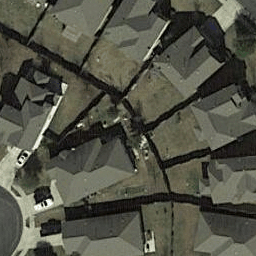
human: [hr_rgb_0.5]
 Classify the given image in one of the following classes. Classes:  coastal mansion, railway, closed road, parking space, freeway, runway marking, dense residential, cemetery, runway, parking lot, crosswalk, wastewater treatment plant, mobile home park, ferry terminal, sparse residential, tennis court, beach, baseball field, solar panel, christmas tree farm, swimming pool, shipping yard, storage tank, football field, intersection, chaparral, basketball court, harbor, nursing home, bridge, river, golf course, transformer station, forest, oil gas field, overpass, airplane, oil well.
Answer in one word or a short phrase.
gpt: dense residential